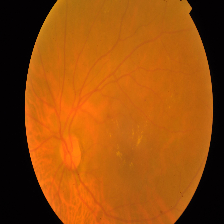
Diabetic retinopathy grade: Proliferative DR